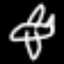
Label: airplane